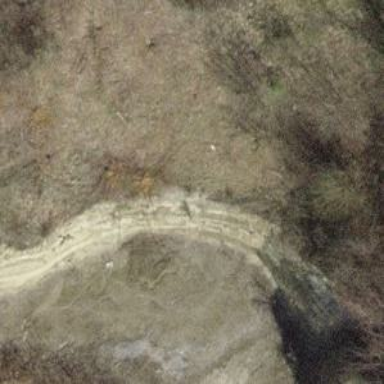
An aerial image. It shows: Natural cliff.